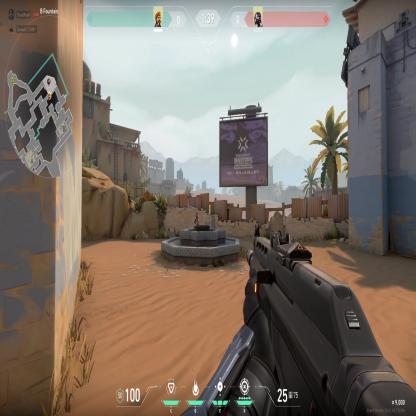
Label: enemy